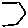
Label: hexagon